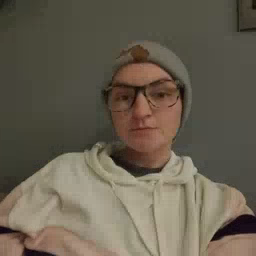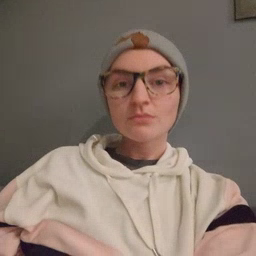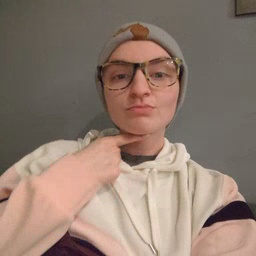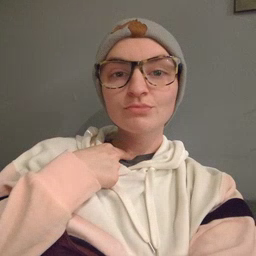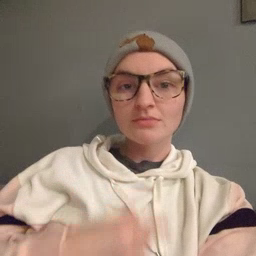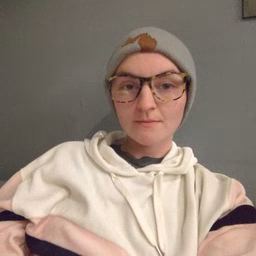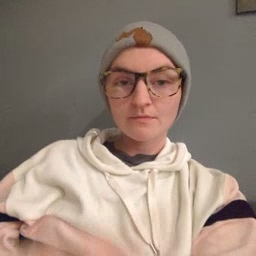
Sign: thirsty